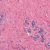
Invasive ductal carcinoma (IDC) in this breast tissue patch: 0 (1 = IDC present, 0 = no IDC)